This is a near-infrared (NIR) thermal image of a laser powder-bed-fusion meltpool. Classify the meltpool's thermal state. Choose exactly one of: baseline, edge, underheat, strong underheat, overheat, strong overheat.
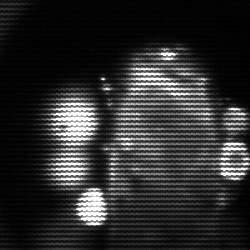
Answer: strong underheat